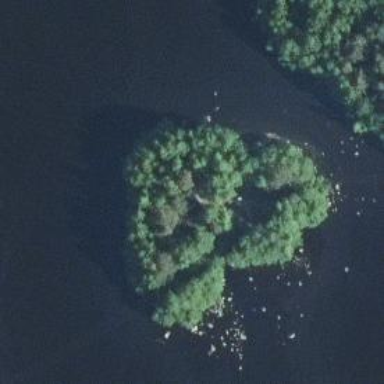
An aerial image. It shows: Islet.